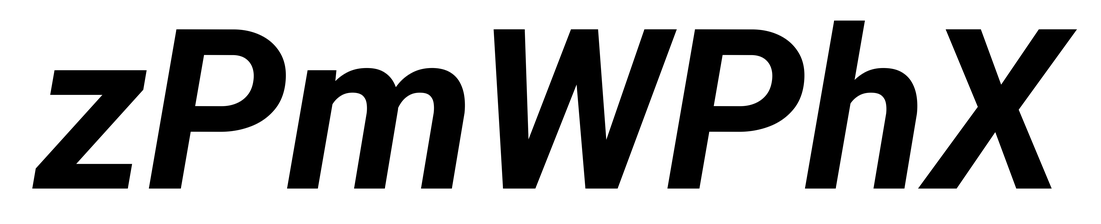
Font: Roboto-Italic_Bold_Italic